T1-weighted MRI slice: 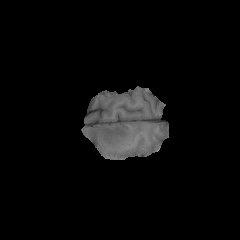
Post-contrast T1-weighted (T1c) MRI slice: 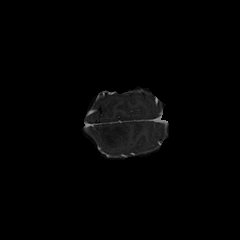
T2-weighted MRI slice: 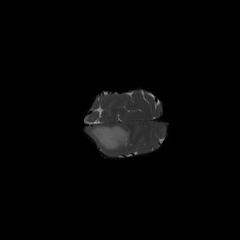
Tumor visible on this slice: yes